Aerial crown-view tile of a tropical tree (Barro Colorado Island, Panama), acquired 20250616:
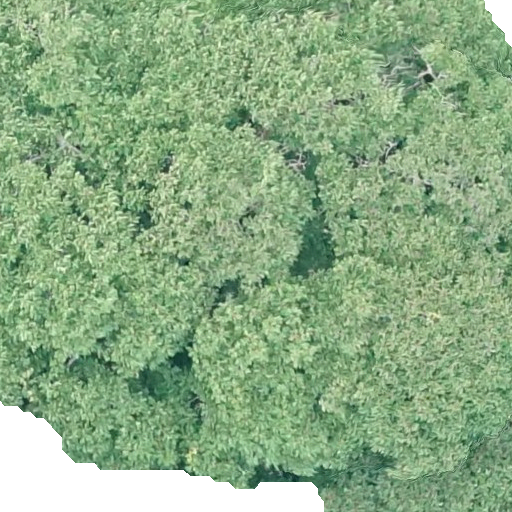
Species: Dipteryx oleifera
GBIF accepted scientific name: Dipteryx oleifera
Crown area: 581.124 m²